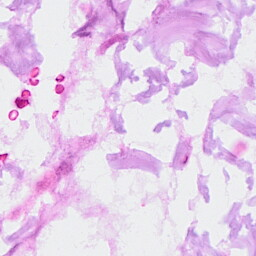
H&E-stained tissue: Ovarian